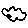
Label: cloud